Question: this is my text data in .txt file
'''
G300#Logitech#Mouse
G500#Logitech#Mouse
G1010#Logitech#Mouse
'''
and I want to read it and place it in text box
I have tried but it just show the last line
I want to write all the line
this is my code:
'''
List<string> lines = new List<string>();
using (TextReader tr = new StreamReader(@"databarang.dat"))
{
string line;
while ((line = tr.ReadLine()) != null)
{
lines.Add(line);
}
foreach (string s in lines)
{
txtOutput.Text = s + "
";
}
}
'''
and this is my layout program

and how can I split the '#' and write it in text box
so in the text box it must be
G300 Logitech Mouse
G500 Logitech Mouse
G1010 Logitech Mouse
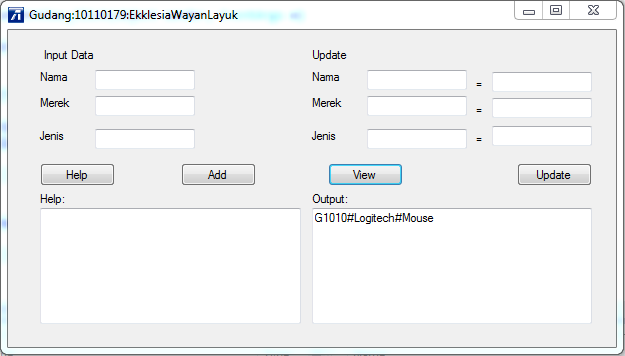
Answer: You can do as shown below.

This way you can be able to get the rows as you need.